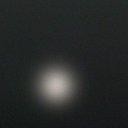
Screen state: off